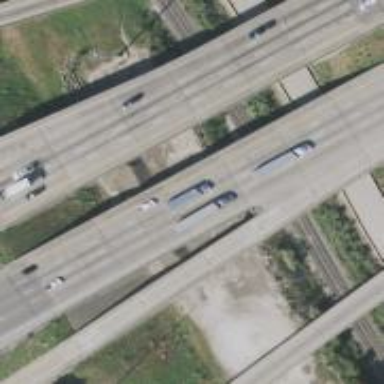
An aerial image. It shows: Motorway bridge.